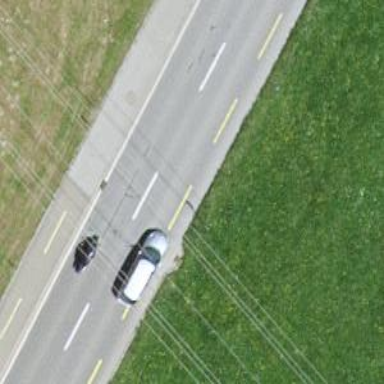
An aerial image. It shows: Primary highway with asphalt surface. There is separate sidewalk on the left side and designated cycle lane.